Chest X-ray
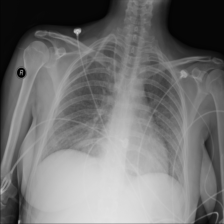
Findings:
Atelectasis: negative
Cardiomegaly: negative
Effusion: negative
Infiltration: negative
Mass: negative
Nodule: negative
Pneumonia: negative
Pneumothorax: negative
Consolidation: negative
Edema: negative
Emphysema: negative
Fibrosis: negative
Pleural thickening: negative
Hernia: negative